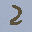
Label: 2